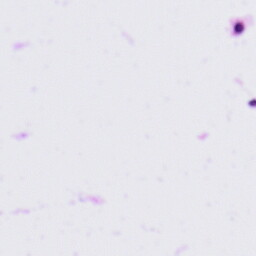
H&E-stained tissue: Tonsil